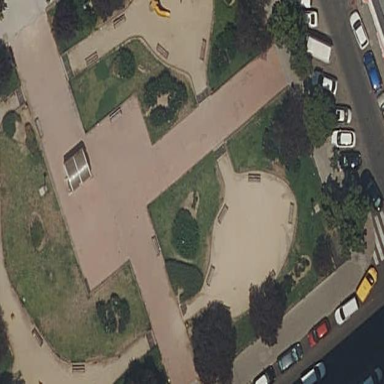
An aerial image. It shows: Lovely park for leisure and relaxation.